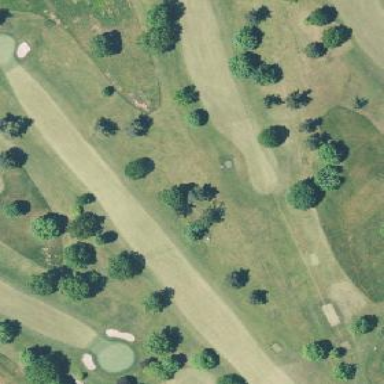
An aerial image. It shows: Grassy area designated as golf fairway.